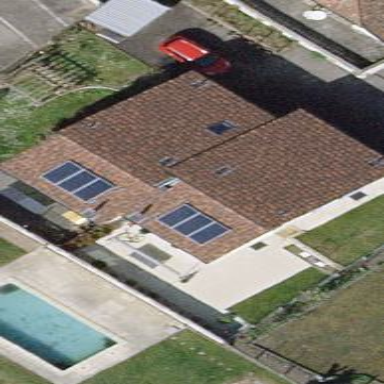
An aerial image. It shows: Simple house.